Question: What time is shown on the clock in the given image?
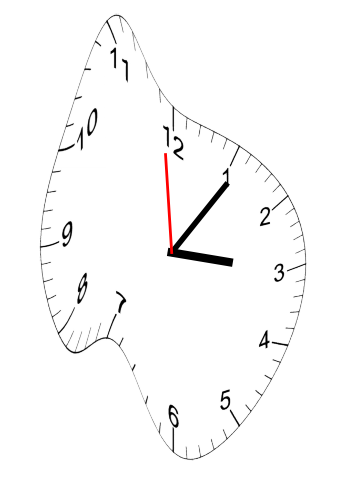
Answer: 03:05:59